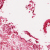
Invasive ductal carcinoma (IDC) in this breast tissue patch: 0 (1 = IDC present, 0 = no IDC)